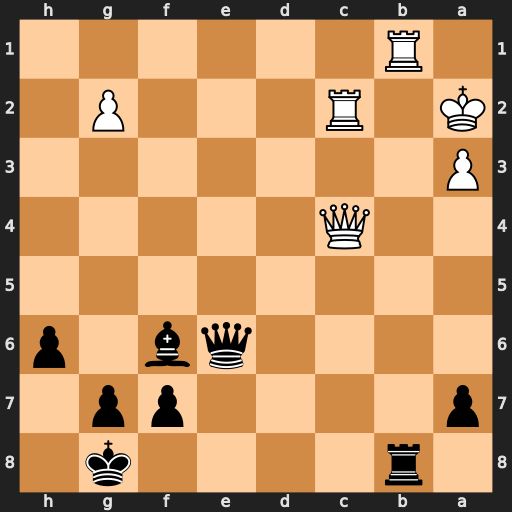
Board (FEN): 1r4k1/p4pp1/4qb1p/8/2Q5/P7/K1R3P1/1R6
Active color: b
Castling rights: -
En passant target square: -
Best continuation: Rc8 Qxe6 Rxc2+ Kb3 Rc3+